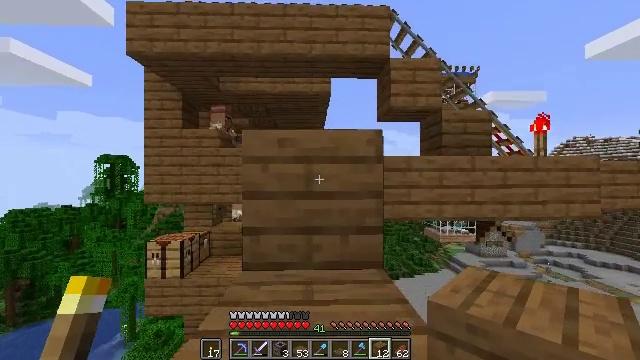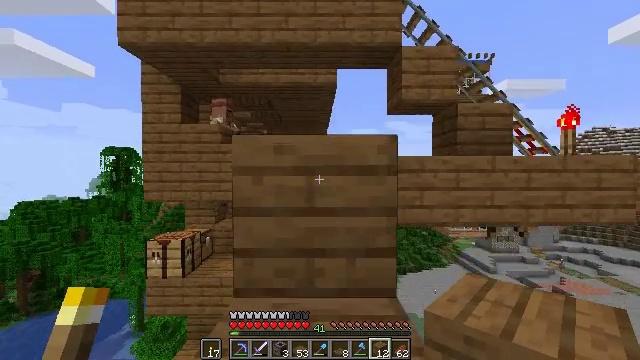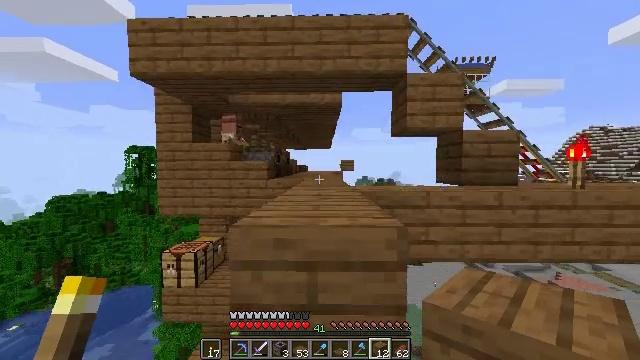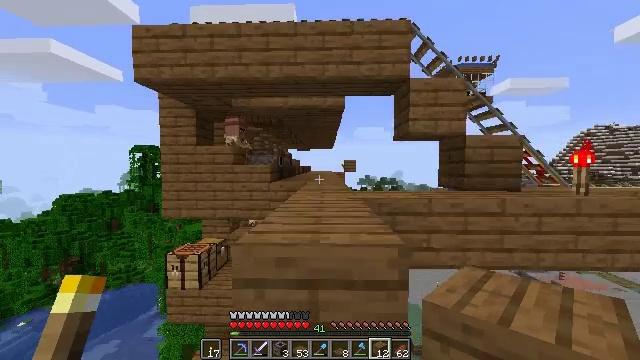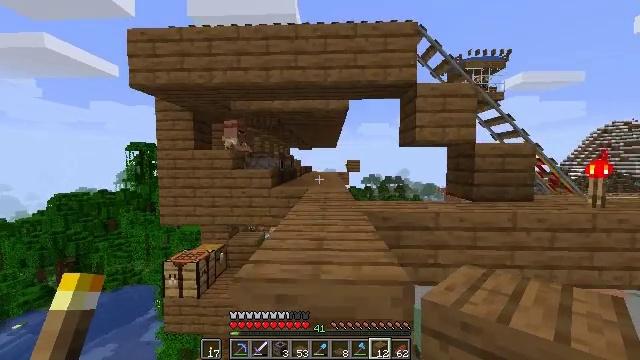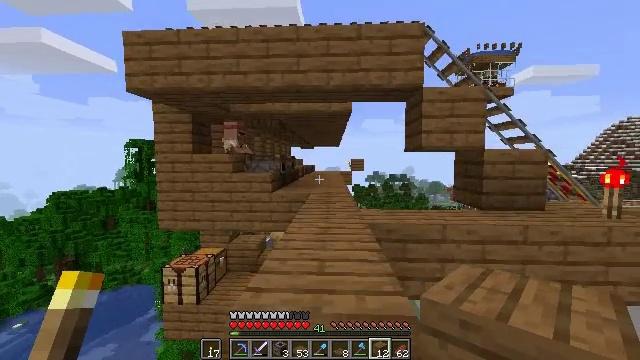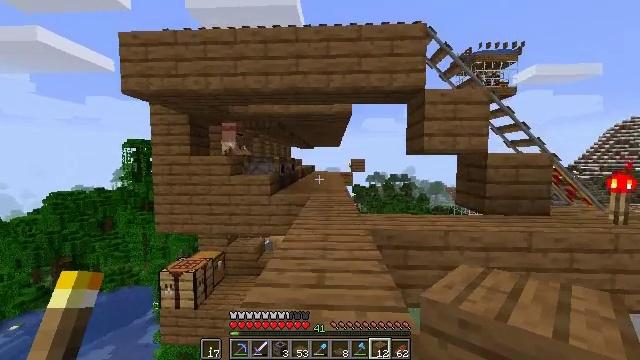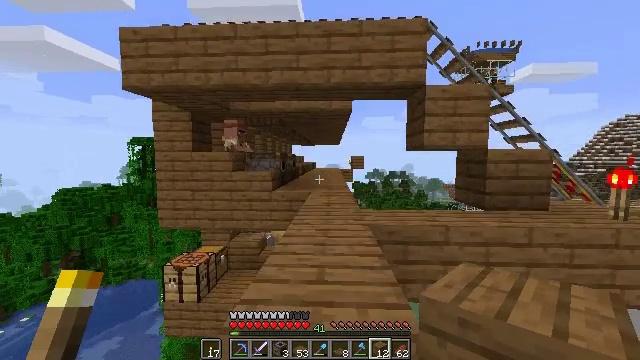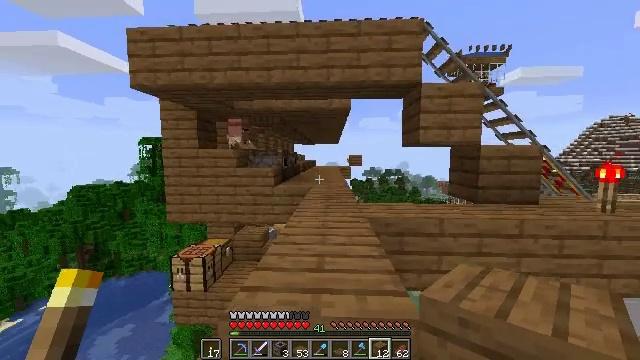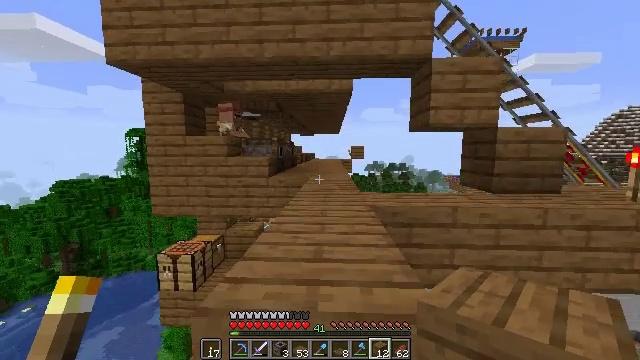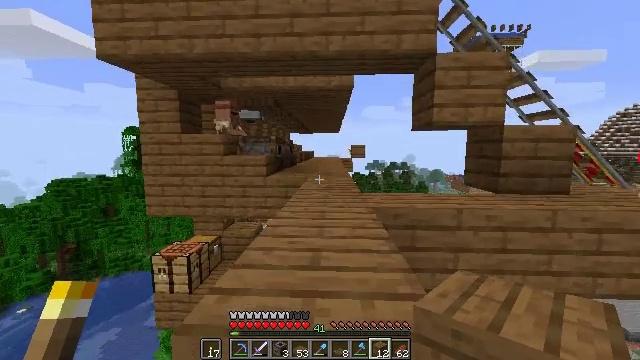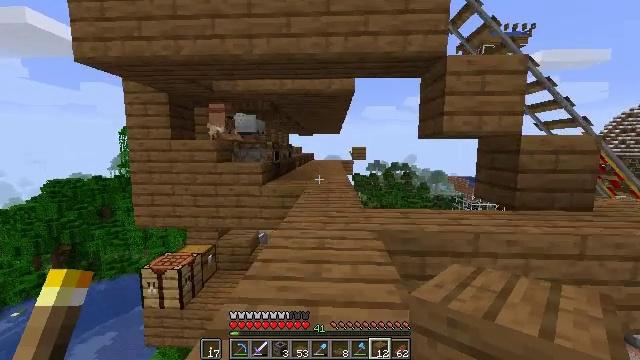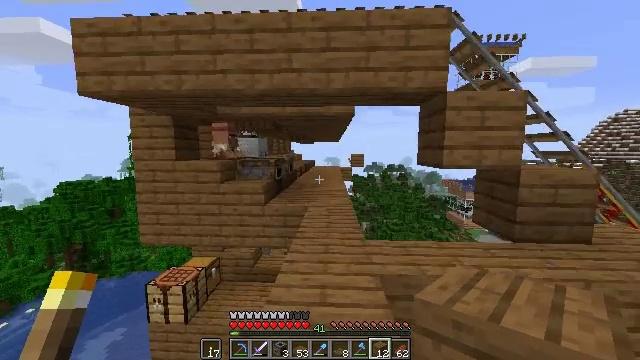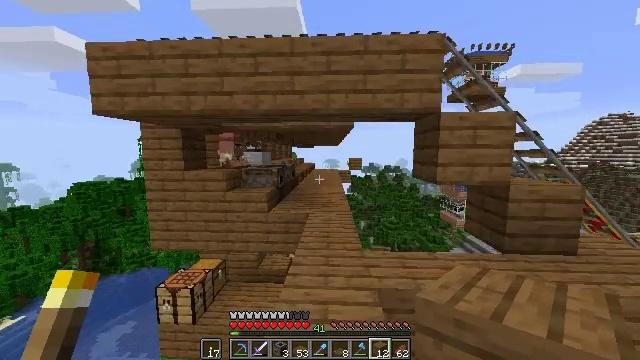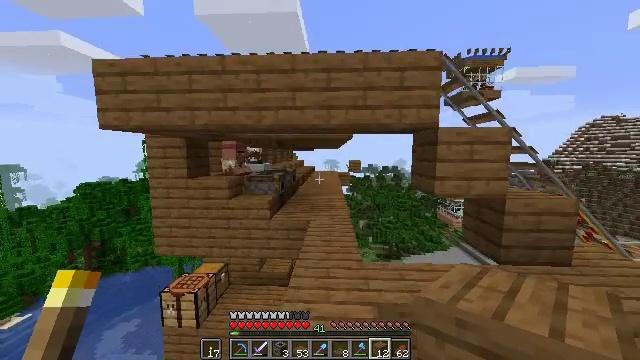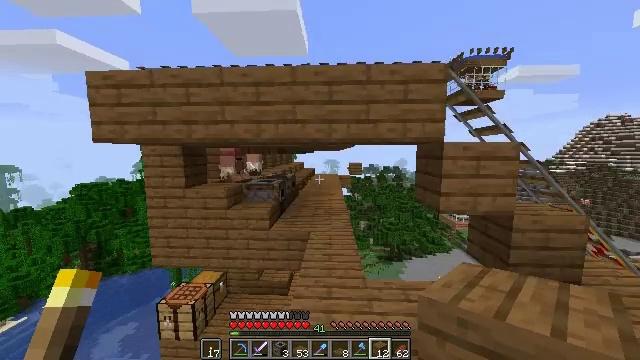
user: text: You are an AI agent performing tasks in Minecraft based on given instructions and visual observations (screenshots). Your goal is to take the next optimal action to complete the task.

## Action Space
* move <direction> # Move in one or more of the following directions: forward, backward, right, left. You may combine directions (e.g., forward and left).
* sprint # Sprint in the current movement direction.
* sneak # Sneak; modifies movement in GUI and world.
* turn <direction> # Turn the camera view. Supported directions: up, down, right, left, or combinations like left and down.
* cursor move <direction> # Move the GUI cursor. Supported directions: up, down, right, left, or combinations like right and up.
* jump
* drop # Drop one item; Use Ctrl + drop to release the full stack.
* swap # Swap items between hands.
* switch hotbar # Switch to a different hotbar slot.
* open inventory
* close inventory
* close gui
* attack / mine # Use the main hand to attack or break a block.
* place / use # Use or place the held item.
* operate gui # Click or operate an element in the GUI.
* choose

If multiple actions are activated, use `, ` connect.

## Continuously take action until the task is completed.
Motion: motion action
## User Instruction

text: Make some delicious rabbit stew.
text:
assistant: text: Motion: move forward, sprint, turn left and down, jump
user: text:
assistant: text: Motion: move forward, sprint, turn left and down, jump
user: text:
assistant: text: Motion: move forward, sprint, jump
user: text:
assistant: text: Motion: move forward, jump
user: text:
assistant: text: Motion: move forward, jump
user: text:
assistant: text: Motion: move forward, jump
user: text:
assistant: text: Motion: move forward, jump
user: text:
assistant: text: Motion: move forward, jump
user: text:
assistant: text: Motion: move forward, turn down, jump
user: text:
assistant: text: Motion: move forward, jump
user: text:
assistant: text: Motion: move forward, sprint, jump
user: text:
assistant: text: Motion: move forward, sprint, jump
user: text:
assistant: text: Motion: move forward, sprint, jump
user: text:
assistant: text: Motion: move forward, sprint, jump
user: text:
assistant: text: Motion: move forward, jump
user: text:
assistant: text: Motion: move forward, jump
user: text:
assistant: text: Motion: move forward, jump
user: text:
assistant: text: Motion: move forward, jump
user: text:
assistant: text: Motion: move forward, jump
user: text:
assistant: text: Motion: move forward
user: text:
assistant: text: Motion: move forward
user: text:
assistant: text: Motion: move forward
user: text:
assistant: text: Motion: move forward, sprint
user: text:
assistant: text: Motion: move forward, sprint
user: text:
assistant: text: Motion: move forward, sprint
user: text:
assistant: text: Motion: move forward, sprint
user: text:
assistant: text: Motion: move forward
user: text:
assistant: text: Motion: move forward, sprint
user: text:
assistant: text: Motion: move forward, sprint
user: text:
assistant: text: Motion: move forward, sprint